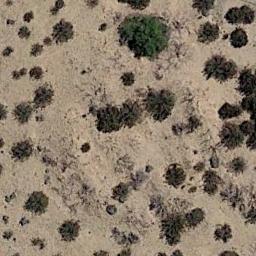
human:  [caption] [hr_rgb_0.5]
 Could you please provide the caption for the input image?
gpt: Chaparral is evenly distributed on the sand .

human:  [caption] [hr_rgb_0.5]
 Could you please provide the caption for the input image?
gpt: There are dozens of trees in this desert .

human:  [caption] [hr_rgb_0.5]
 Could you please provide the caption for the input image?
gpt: There are some different kinds of bushes make up the chaparral on the desert .

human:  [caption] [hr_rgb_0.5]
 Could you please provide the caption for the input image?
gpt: Some chaparrals of different kinds and sizes grow in the desert .

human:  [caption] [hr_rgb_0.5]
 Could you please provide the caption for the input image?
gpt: The plants in the chaparral vary in size .